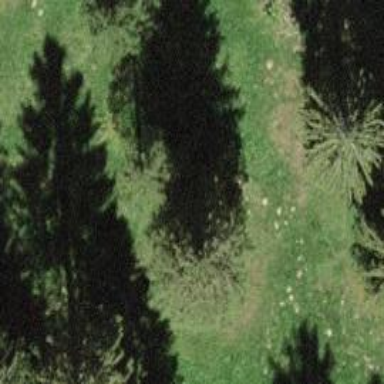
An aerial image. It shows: Single tag "natural: tree."